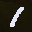
Label: 1